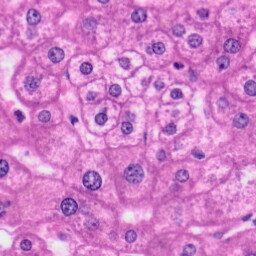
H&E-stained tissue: Liver